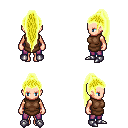
a pixel art fantasy rpg character, female body template, human, light skin, brown tunic, magenta pants, gold extra-long topknot hairstyle, metal boots, four views (front, back, left, right), 2x2 character sprite sheet, small pixel art, hard edges, no anti-aliasing